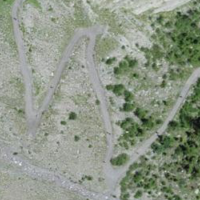
EUNIS habitat code: 48
Species observed at this site:
Parnassia palustris
Lophophanes cristatus
Linaria cannabina
Turdus viscivorus
Prunella collaris
Ptyonoprogne rupestris
Turdus merula
Poecile palustris
Tachymarptis melba
Parus major
Erithacus rubecula
Certhia familiaris
Phoenicurus ochruros
Garrulus glandarius
Regulus regulus
Pyrrhocorax graculus
Falco tinnunculus
Picus viridis
Corvus corax
Periparus ater